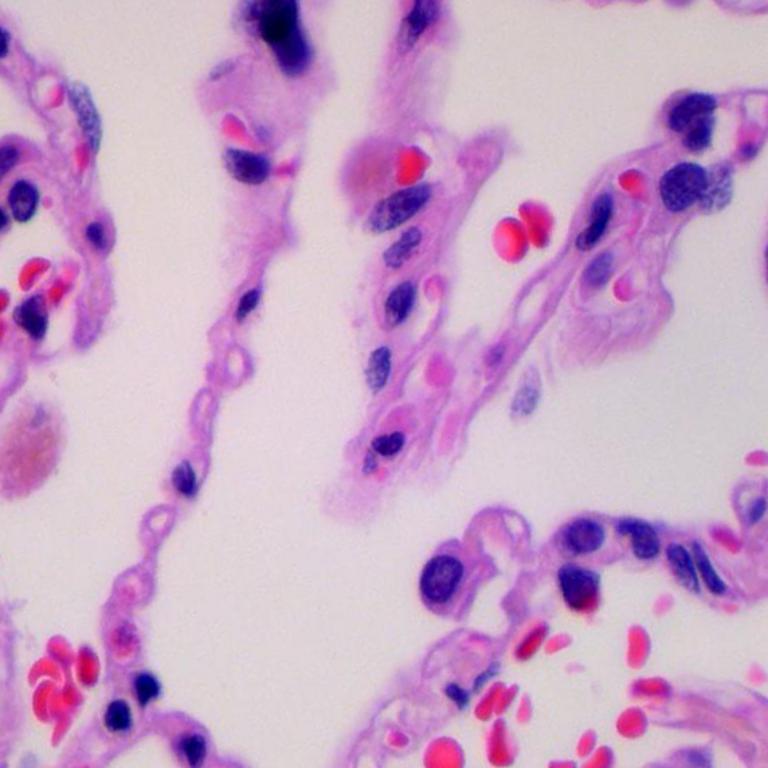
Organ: lung
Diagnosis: benign